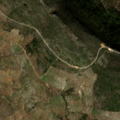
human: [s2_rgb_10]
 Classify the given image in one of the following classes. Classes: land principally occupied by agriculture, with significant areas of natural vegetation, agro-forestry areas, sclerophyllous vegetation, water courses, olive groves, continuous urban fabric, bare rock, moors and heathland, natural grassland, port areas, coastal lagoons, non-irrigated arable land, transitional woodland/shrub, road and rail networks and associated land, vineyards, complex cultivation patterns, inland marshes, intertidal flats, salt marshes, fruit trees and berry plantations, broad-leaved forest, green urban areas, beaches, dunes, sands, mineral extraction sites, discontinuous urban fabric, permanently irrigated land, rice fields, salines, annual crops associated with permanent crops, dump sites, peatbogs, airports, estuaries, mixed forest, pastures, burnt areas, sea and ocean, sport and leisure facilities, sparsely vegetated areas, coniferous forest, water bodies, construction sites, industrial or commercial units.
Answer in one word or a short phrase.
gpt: olive groves, land principally occupied by agriculture, with significant areas of natural vegetation, mixed forest, sclerophyllous vegetation